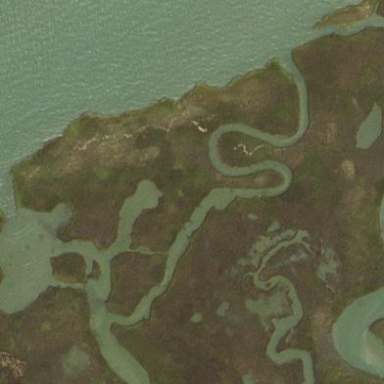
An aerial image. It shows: Tidal wetland characterized by saltmarsh vegetation.